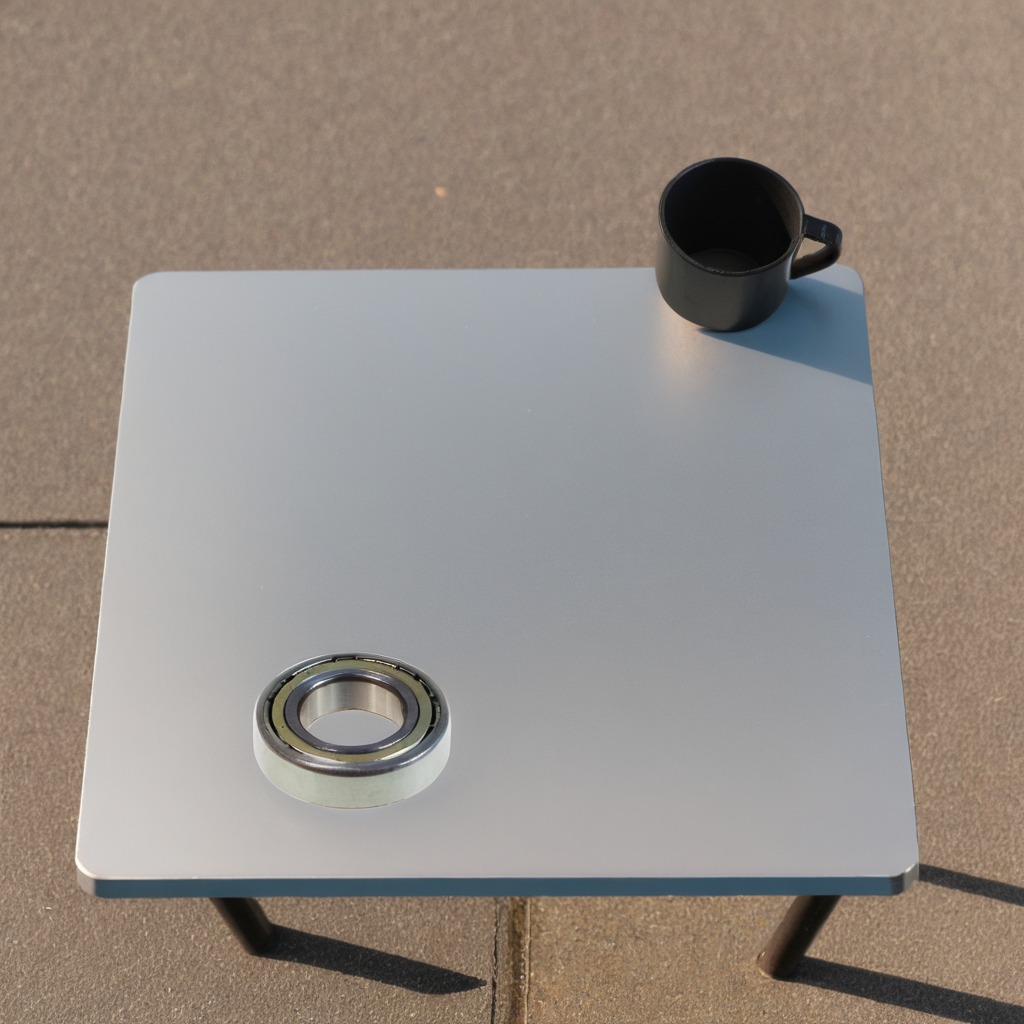
A metal ball bearing lies on the table.